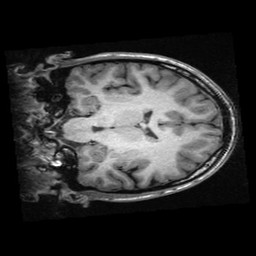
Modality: T1w
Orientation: coronal
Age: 20
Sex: female